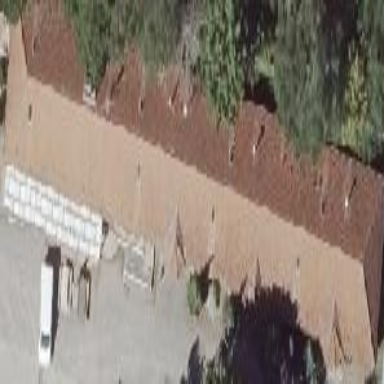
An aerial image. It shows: Commercial building with hipped roof covered in red roof tiles.